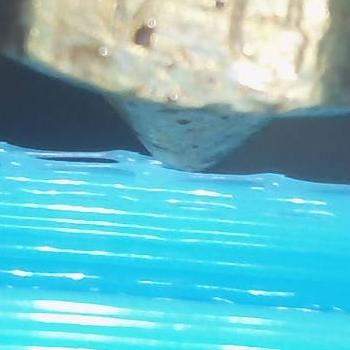
Flow rate: 35%